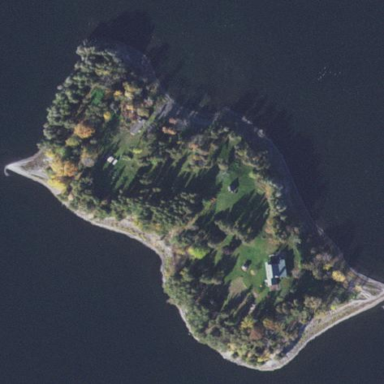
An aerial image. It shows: Islet.